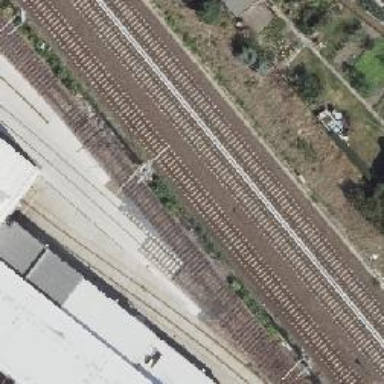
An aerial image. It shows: Railway signal.